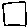
Label: square